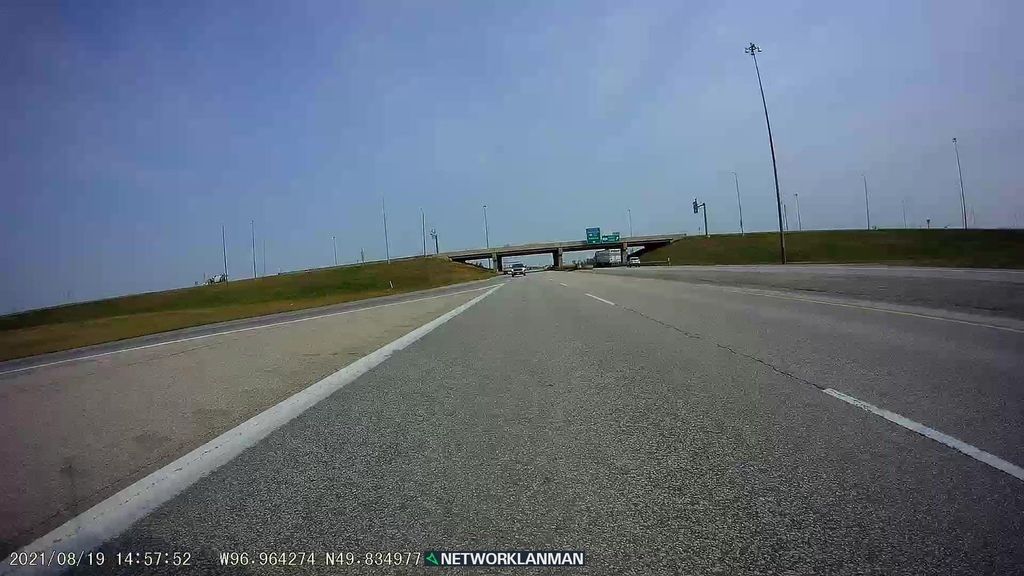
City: winnipeg